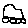
Label: car